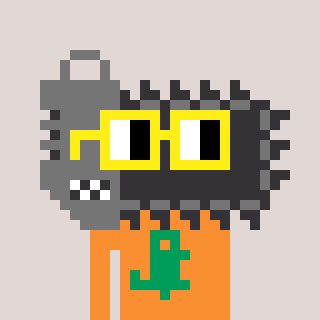
a pixel art character with square yellow glasses, a chainsaw-shaped head and a orange-colored body on a warm background